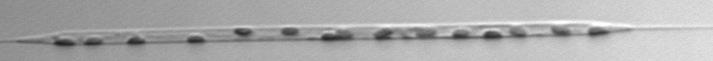
Label: Rhizosolenia